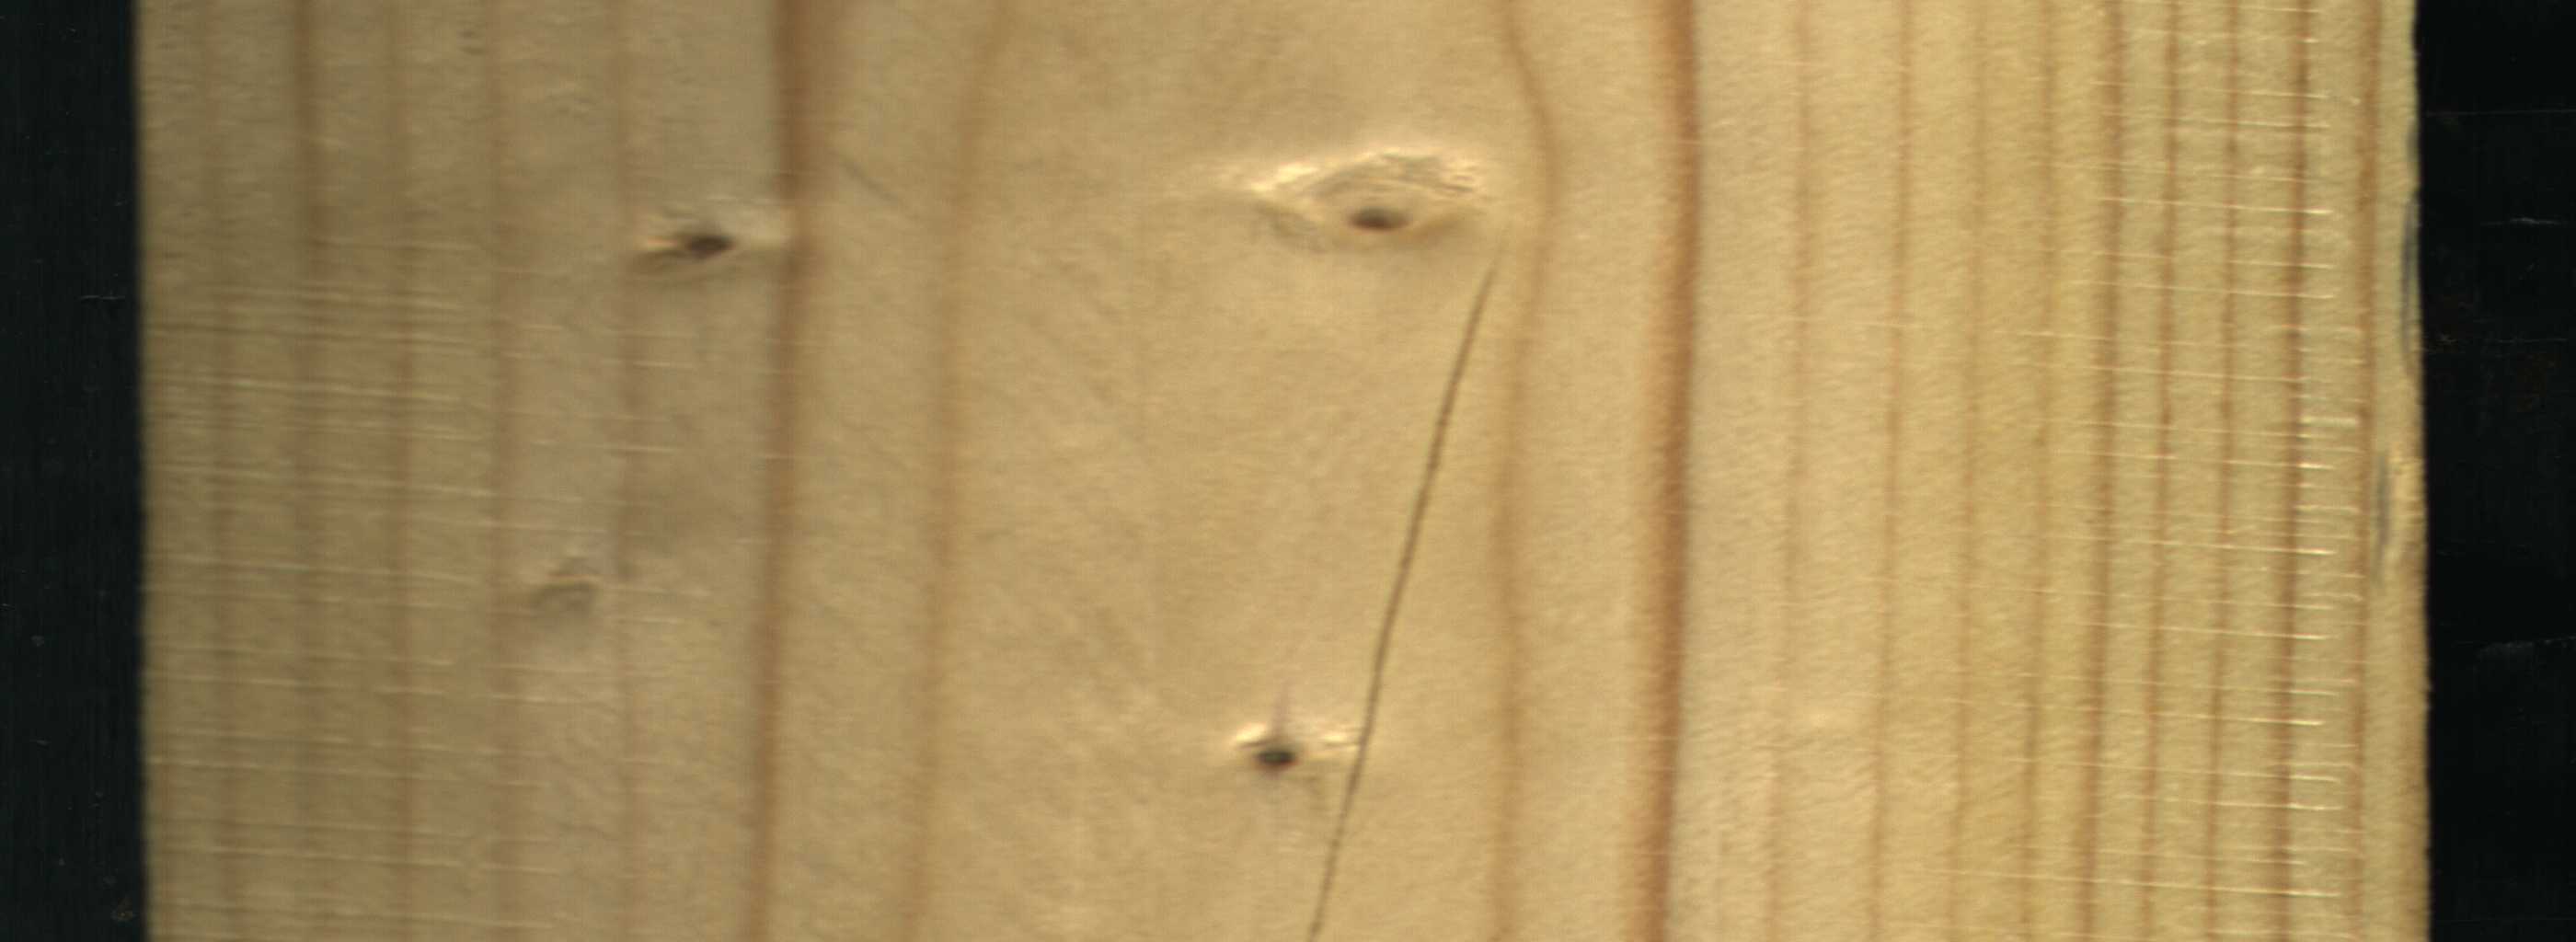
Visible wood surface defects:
Crack
Live_Knot
Live_Knot
Live_Knot